Aerial crown-view tile of a tropical tree (Barro Colorado Island, Panama), acquired 20241216:
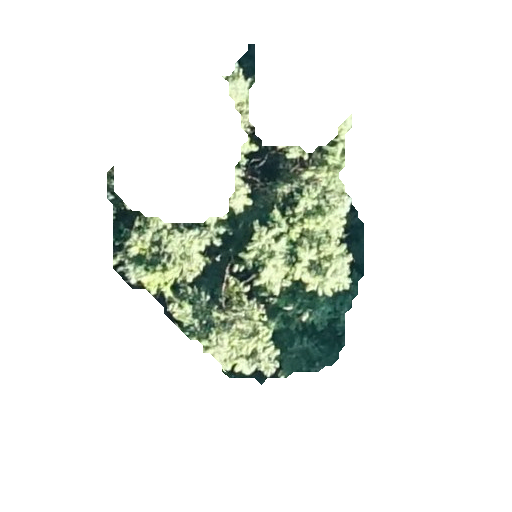
Species: Quararibea stenophylla
GBIF accepted scientific name: Quararibea stenophylla
Crown area: 58.818 m²